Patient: sex F, age 54
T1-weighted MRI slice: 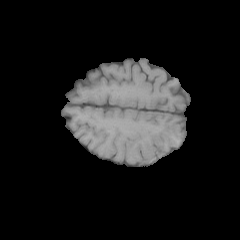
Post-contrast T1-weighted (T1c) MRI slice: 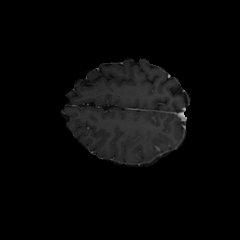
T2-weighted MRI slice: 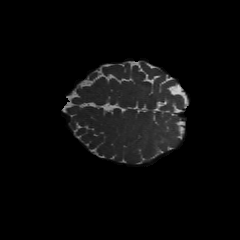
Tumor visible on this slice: yes
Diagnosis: Glioblastoma, IDH-wildtype
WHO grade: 4